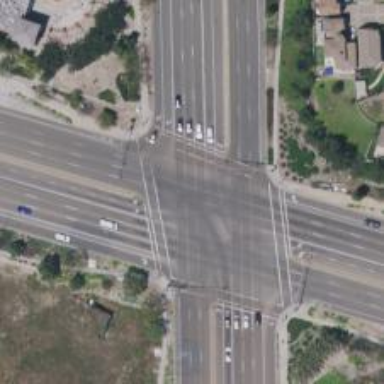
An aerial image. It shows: Secondary road with separate asphalt sidewalk.